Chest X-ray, PA view. Patient: 21 years old, sex M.
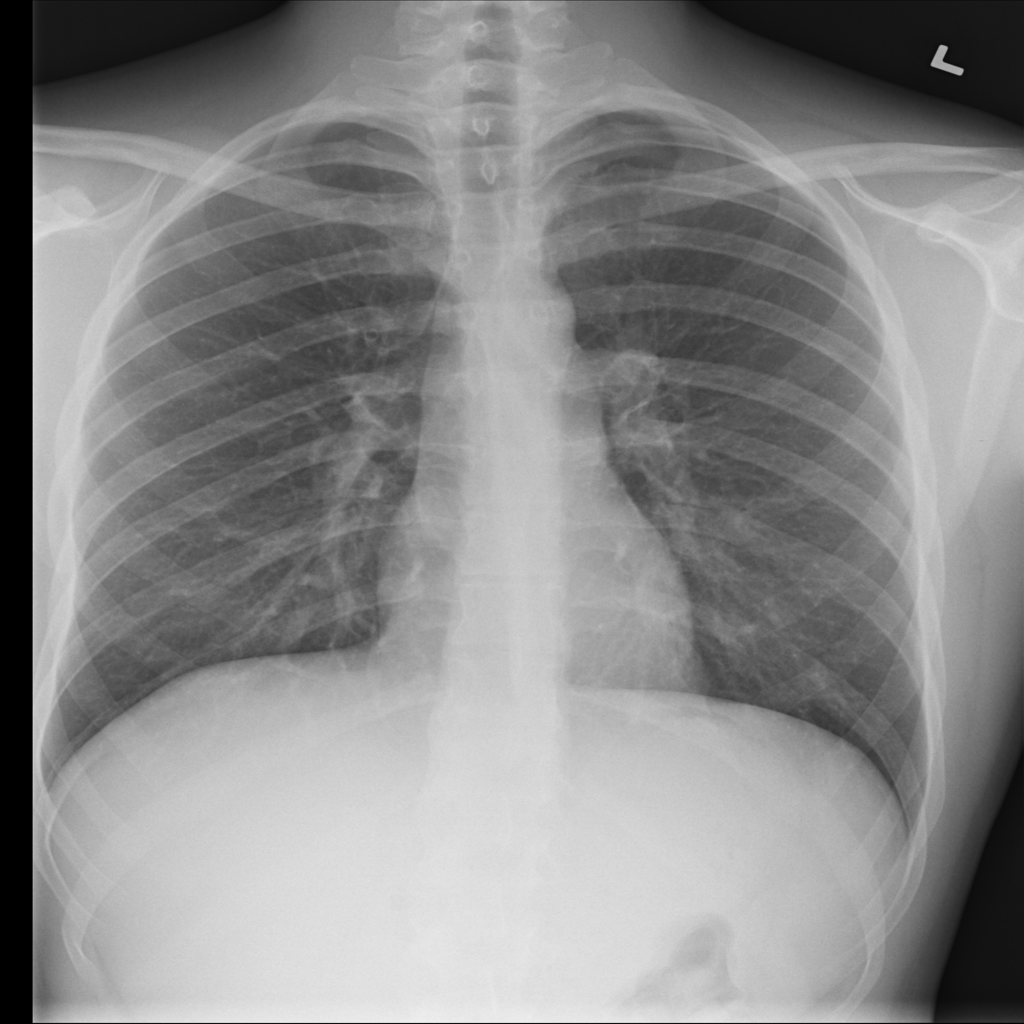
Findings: No Finding